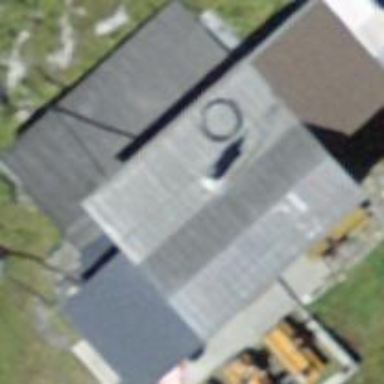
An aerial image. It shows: Bar building.